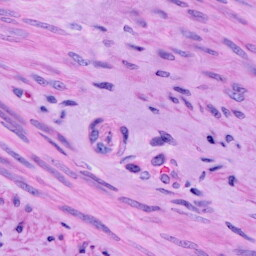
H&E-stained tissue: Cervix